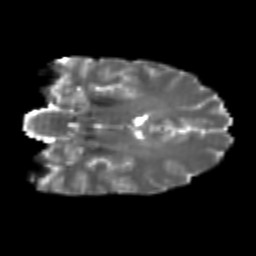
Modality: T2w
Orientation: coronal
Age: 22
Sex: female
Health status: healthy
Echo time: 0.074 s